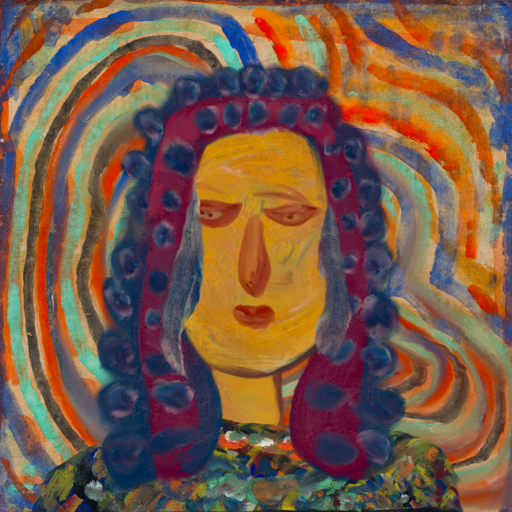
Background: Sisters, Head And Neck Front: After_Raid, Face Front: Pious_Lady, Bust: An_Impression, Hair Front: Hill_Girl, Head Accessory: Blank, Second Necklace: Blank, Necklace: Blank, Baby: Blank